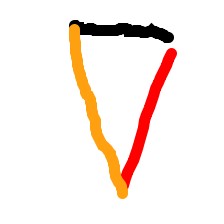
Shape: triangle